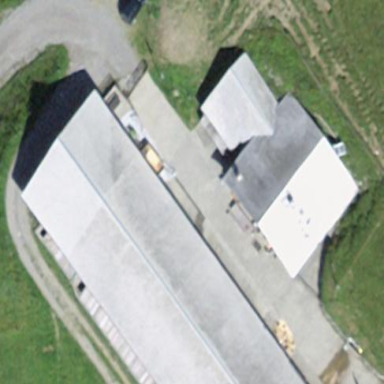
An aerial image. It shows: Farm building.